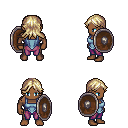
a pixel art fantasy rpg character, male body template, human, dark skin, blue vest, magenta pants, white blonde loose hair, shield, four views (front, back, left, right), 2x2 character sprite sheet, small pixel art, hard edges, no anti-aliasing